Question: im using <URL>. Does anyone knows how to hide it?

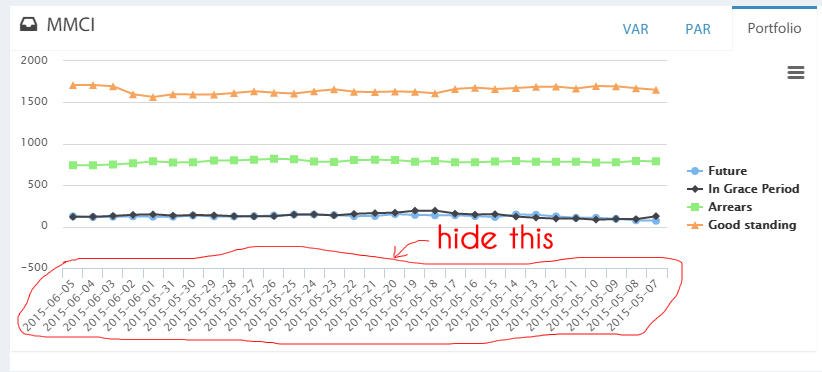
Answer: Use:
'''
xAxis: {
labels: {
enabled: false // disable labels
}
}
'''
<URL> reference.